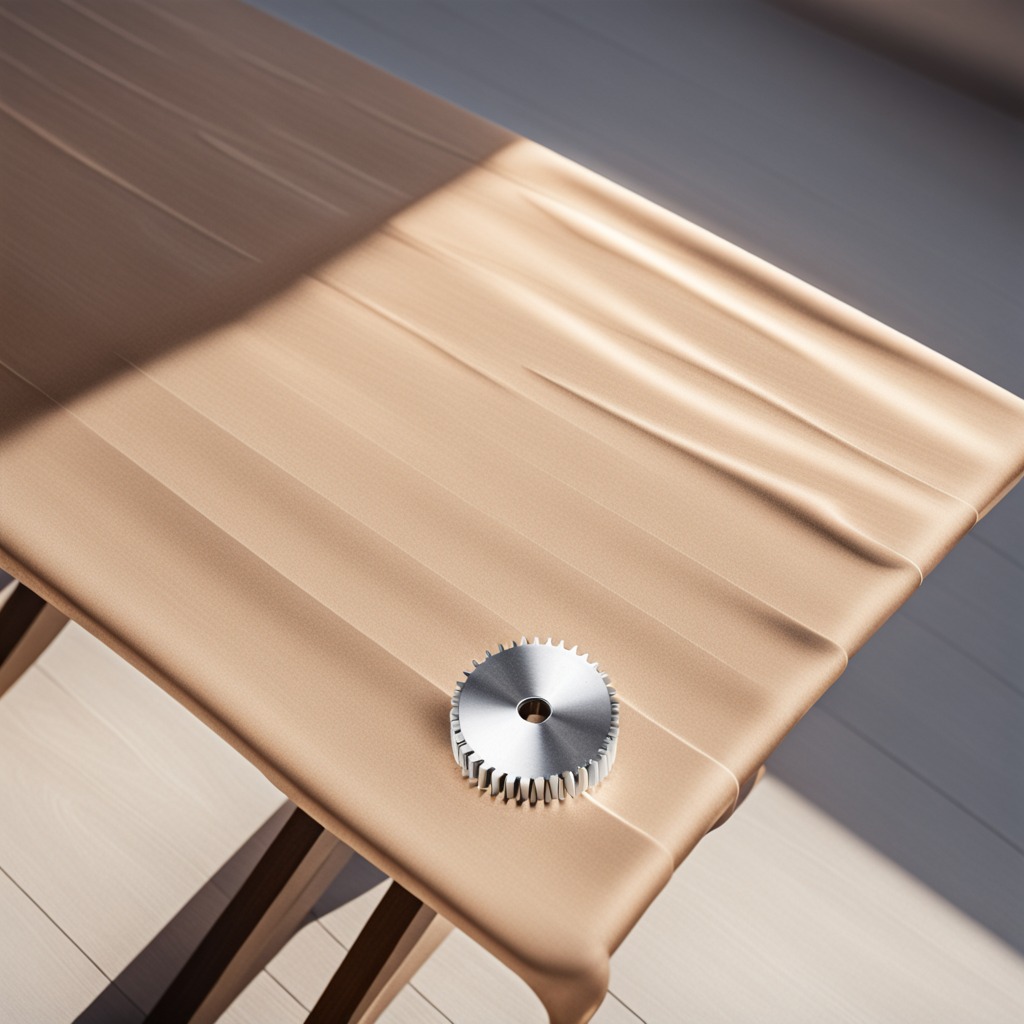
A steel gear with teeth is lying on a wooden table.